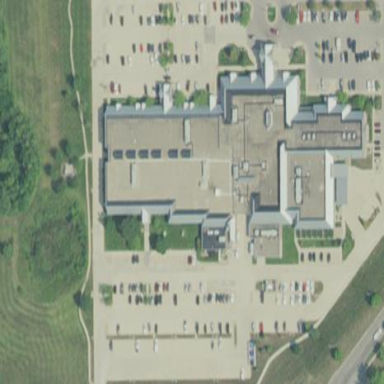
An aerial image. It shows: Healthcare clinic.